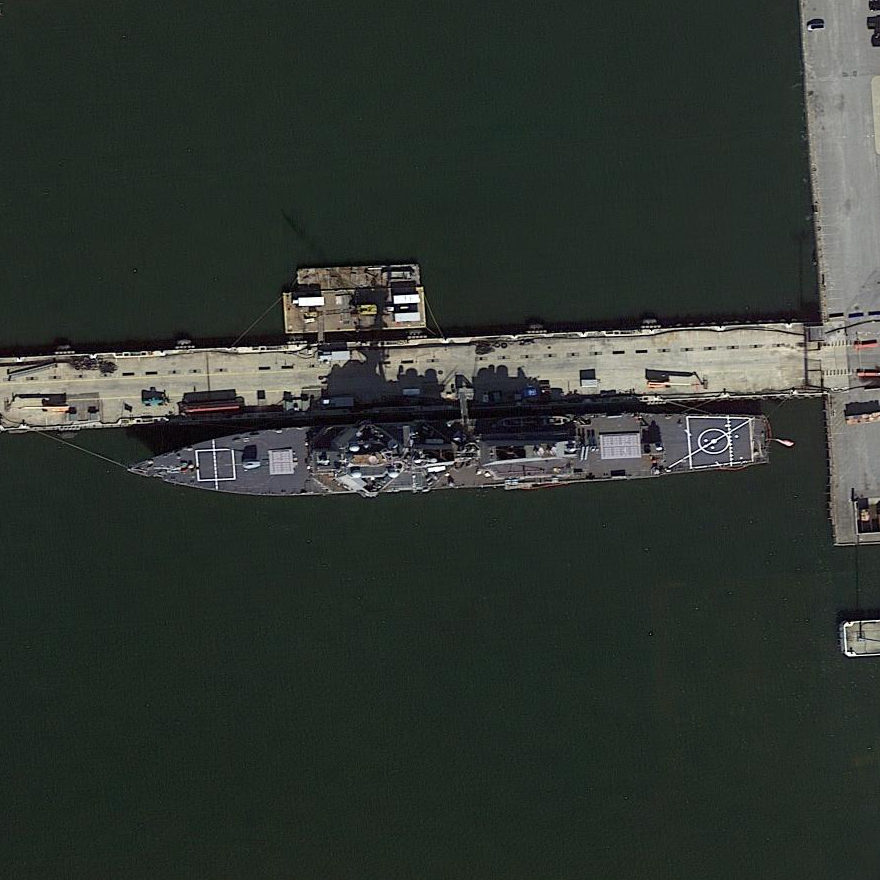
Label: destroyer